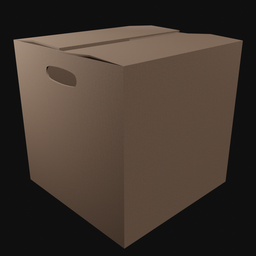
Label: tools